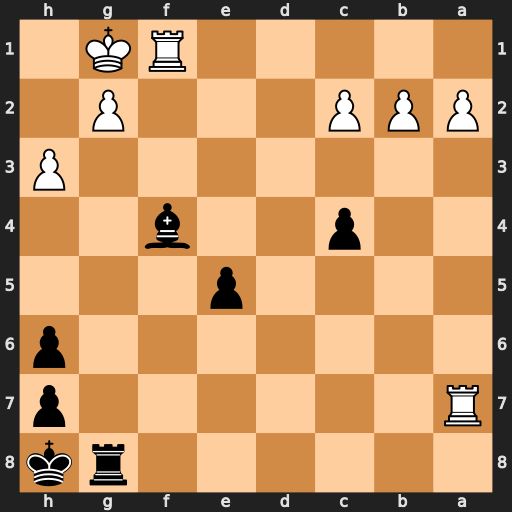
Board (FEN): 6rk/R6p/7p/4p3/2p2b2/7P/PPP3P1/5RK1
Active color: b
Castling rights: -
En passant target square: -
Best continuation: Be3+ Kh1 Bxa7